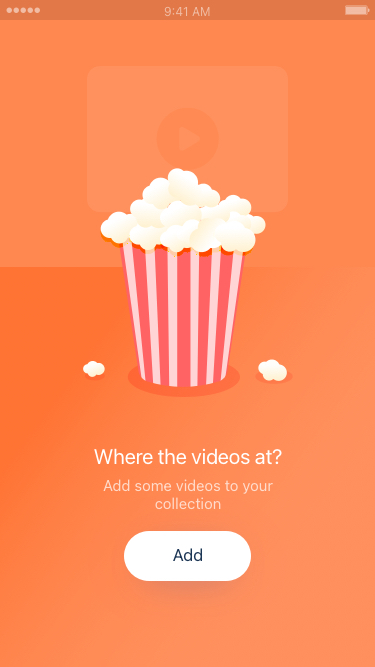
Text in this UI design:
Add some videos to your collection
Where the videos at?
9:41 AM
Add